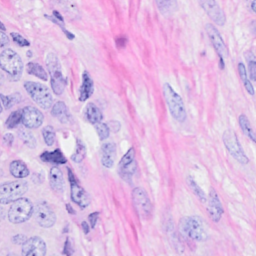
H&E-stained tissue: Breast